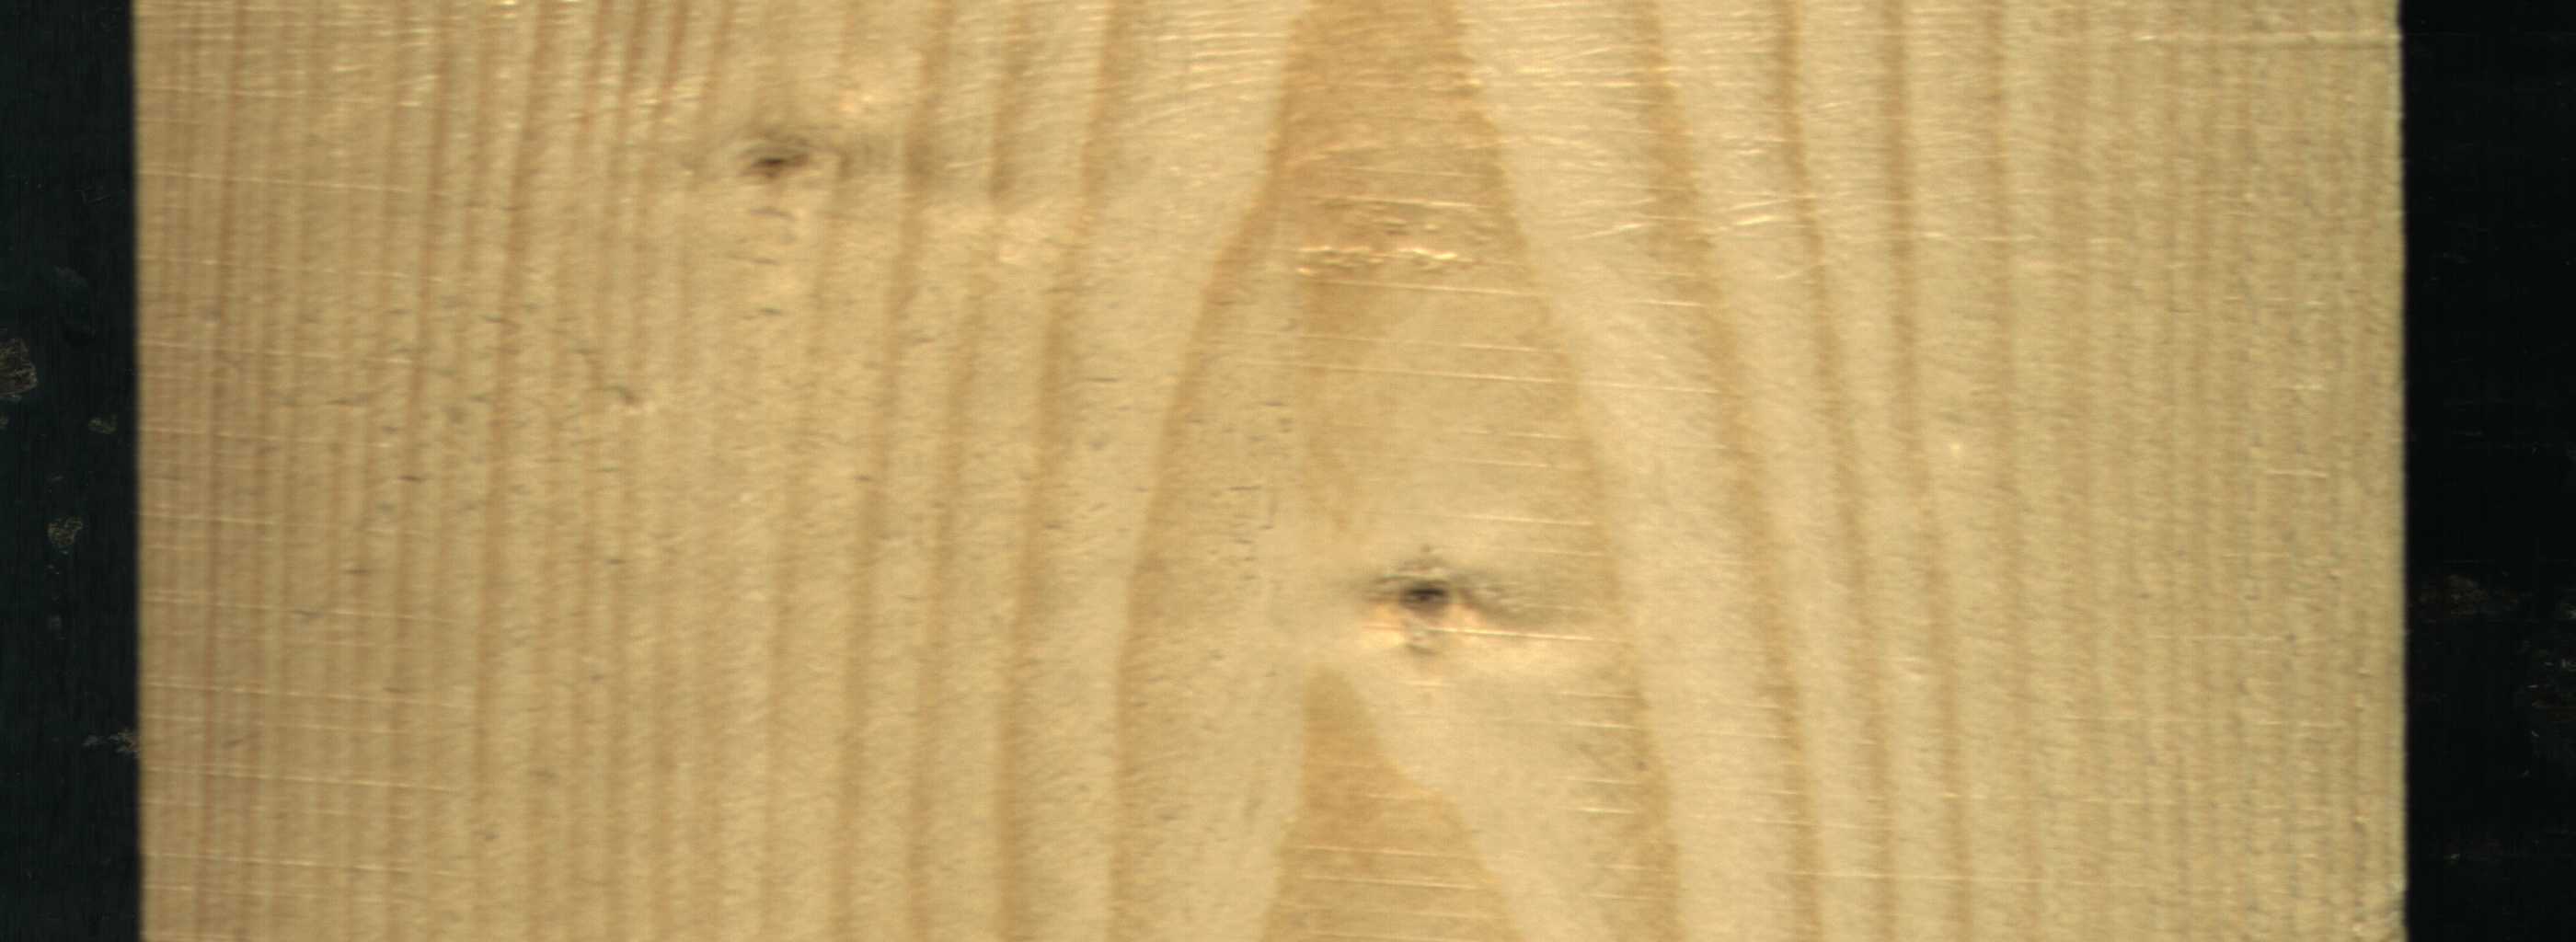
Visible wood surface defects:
Live_Knot
Live_Knot